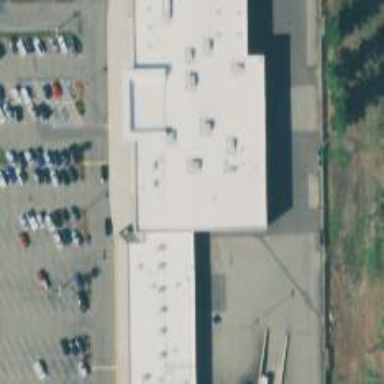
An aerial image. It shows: Building used as fitness center.